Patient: sex M, age 48
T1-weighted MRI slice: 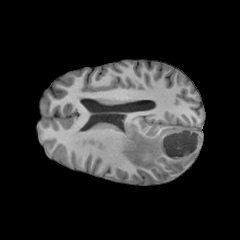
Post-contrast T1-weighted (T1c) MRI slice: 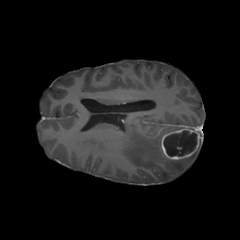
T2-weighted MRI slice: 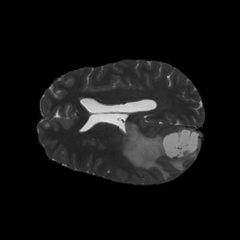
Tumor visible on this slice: yes
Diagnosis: Glioblastoma, IDH-wildtype
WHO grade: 4